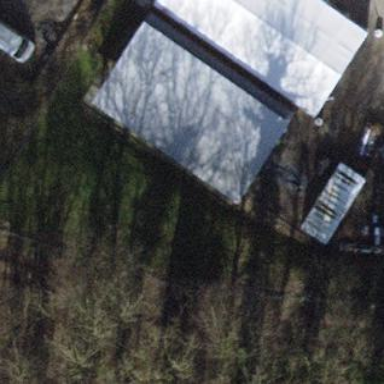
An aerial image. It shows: Hut with skillion roof.